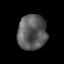
Tissue: prostate
Cell type: T cells
Senescence score: 0.3377
Nuclear area (px): 989
Mean DAPI intensity: 92.092